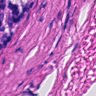
Metastatic tissue present: no